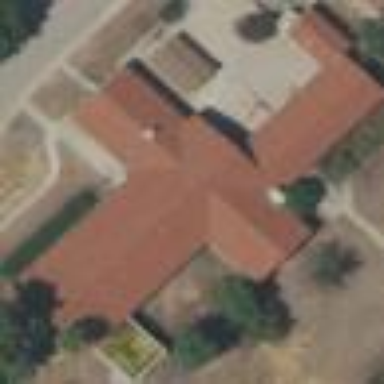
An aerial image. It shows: Hospital building.